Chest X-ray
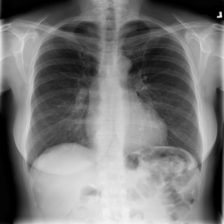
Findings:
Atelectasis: negative
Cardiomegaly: negative
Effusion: negative
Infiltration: negative
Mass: negative
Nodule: negative
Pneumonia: negative
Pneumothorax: negative
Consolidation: negative
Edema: negative
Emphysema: negative
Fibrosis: negative
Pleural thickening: negative
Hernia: negative